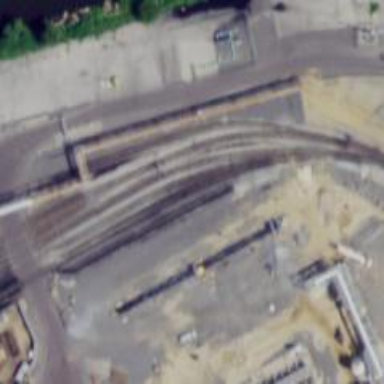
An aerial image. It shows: Railway yard used for servicing trains.